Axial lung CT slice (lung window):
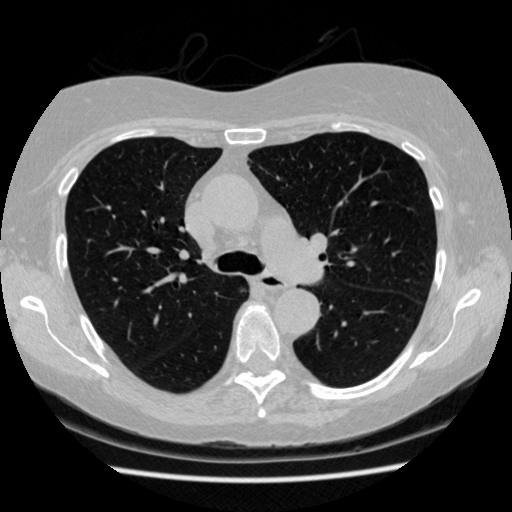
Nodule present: no